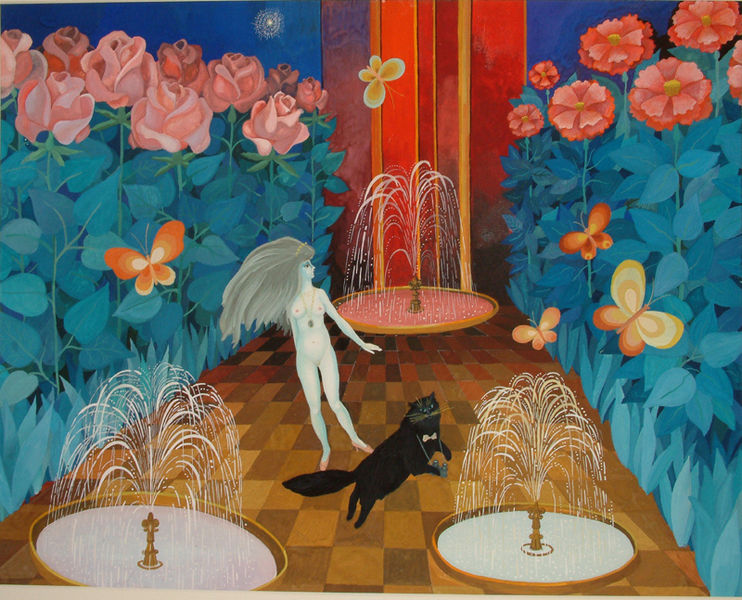
Titel: Margarita, the Black Cat, Three Fountains, Butterflies and Flowers, Margarita, the Black Cat, Three Fountains, Butterflies and Flowers
Künstler: Igor’ Galanin
Standort: Amherst (Massachusetts, USA)
Institution: Mead Art Museum, Amherst College
Schlagwörter: blue, oil, red, white, black, green, painting, symbolism, woman, yellow, flowers, pink, brown, plant, naked, nude, sky, water, grass, garden, night, color, abstract, bright, roses, cat, fountain, colors, moon, moonlight, rose, butterfly, symbolist, dream, star, surrealist, bowtie, surreal, tiles, fountains, primary colors, fantasy, poppy, chess, checkerboard, butterflies, not to scale, dream-like, black cat, boe tie, vivid, butterflys, checkered floor, ted, verticle